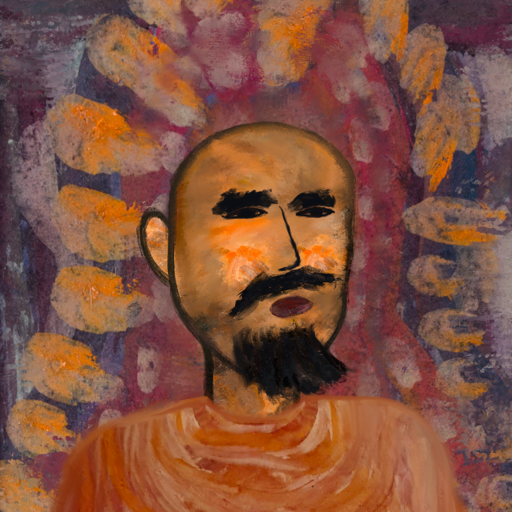
Background: Doll, Head And Neck Side: Gypsy_Queen, Face Side: Mosgoul, Bust: Pious_Lady, Hair Side: Blank, Head Accessory: Blank, Second Necklace: Blank, Necklace: Blank, Baby: Blank